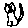
Label: cat